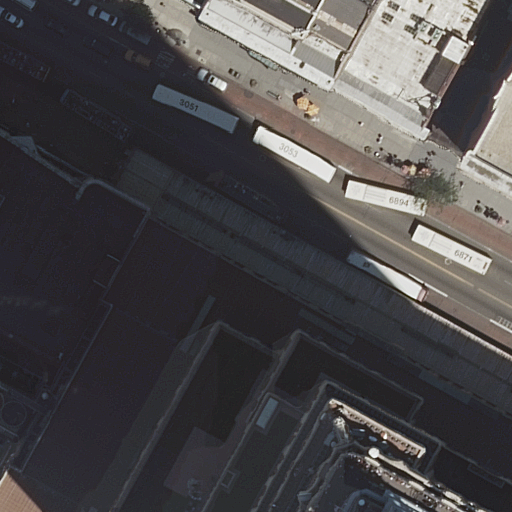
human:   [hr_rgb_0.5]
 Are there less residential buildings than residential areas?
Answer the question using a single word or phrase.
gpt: no

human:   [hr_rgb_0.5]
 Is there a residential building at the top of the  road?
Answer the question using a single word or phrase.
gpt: yes

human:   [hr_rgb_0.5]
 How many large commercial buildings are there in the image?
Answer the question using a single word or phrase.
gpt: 0

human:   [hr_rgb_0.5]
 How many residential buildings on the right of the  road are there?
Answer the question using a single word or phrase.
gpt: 4

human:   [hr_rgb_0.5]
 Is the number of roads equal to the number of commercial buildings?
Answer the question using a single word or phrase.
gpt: no

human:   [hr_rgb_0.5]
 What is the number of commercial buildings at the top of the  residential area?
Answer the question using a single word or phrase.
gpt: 0

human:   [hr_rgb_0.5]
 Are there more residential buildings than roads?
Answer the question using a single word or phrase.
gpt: yes

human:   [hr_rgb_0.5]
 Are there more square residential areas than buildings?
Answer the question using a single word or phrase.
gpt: no

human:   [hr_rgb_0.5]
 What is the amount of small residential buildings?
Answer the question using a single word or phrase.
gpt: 2

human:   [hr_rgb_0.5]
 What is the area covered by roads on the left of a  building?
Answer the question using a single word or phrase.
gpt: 0m2

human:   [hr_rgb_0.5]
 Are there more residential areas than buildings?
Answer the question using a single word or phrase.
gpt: no

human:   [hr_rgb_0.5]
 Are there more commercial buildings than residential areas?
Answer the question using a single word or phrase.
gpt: no

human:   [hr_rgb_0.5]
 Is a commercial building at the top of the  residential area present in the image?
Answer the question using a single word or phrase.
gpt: no

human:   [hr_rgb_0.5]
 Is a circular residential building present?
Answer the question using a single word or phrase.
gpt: no

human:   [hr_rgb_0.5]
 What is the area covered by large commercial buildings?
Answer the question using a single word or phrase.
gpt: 0m2

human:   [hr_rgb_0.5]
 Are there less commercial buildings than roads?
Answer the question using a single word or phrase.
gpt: yes

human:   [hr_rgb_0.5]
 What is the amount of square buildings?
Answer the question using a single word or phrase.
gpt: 0

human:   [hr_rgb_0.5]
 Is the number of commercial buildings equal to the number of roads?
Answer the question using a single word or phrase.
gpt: no

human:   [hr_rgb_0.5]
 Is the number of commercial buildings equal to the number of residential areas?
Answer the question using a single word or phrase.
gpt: no

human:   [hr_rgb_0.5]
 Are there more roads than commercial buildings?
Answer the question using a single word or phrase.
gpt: yes

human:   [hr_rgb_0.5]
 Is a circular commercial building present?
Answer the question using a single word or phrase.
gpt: no

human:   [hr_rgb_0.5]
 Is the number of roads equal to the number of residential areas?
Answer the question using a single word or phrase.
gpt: yes

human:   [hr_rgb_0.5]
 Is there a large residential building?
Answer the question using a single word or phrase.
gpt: yes

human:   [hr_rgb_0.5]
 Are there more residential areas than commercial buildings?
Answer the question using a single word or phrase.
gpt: yes

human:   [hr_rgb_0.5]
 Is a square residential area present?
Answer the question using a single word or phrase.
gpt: no

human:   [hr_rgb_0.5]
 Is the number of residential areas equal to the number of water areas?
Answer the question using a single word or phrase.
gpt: no

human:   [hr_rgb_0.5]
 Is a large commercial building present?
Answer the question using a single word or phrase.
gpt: no

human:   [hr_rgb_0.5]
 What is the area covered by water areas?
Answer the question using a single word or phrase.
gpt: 0m2

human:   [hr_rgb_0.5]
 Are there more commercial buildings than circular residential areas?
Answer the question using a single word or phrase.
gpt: no

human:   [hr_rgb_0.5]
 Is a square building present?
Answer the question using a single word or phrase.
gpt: no

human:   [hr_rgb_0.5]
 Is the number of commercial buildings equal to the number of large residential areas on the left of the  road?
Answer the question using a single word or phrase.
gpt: yes

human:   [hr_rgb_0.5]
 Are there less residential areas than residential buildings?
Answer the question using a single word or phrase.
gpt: yes

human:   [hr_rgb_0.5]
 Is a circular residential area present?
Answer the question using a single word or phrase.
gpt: no

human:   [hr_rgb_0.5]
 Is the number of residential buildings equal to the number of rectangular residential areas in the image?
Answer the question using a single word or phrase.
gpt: no

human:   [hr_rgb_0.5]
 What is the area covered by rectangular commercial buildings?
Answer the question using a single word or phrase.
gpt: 0m2

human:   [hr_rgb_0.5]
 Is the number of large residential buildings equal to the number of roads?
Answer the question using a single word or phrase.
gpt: no